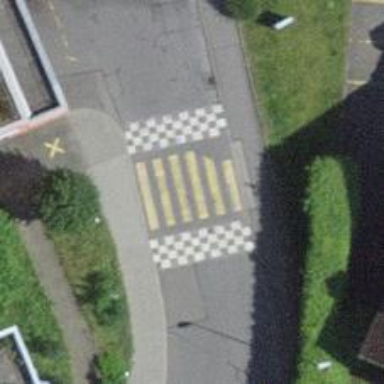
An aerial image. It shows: Footway with zebra crossing.